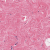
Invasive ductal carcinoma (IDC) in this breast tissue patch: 0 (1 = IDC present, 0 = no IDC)